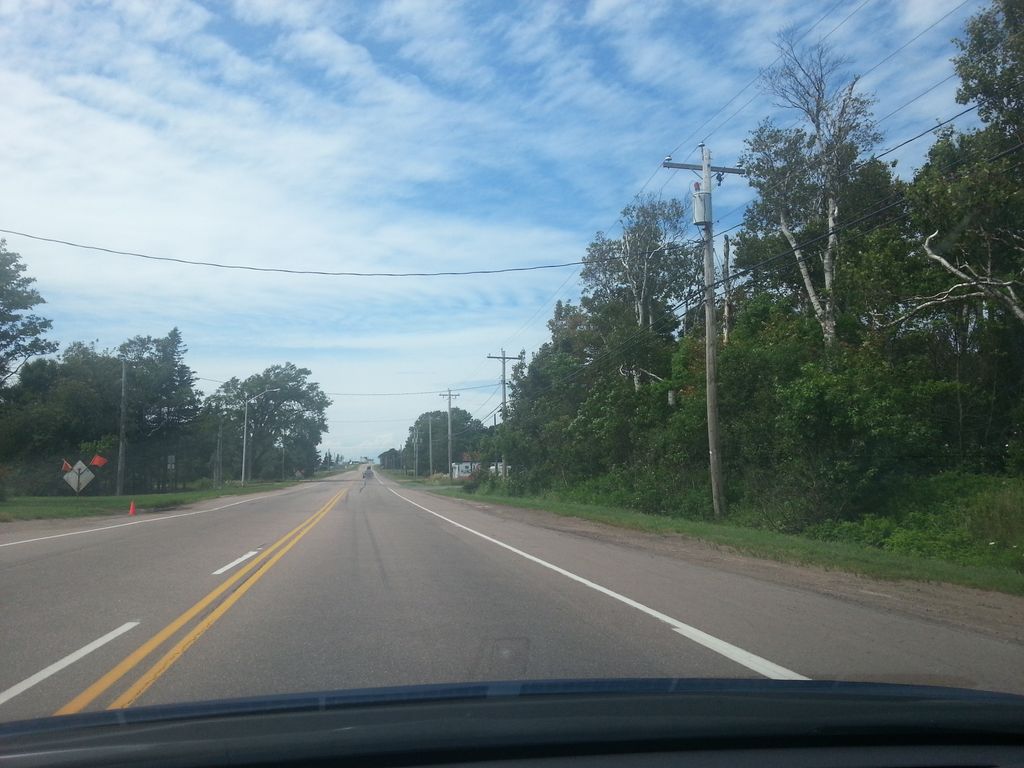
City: charlottetown